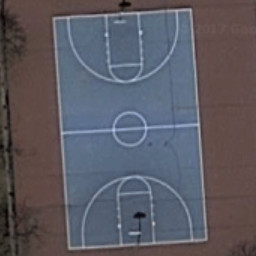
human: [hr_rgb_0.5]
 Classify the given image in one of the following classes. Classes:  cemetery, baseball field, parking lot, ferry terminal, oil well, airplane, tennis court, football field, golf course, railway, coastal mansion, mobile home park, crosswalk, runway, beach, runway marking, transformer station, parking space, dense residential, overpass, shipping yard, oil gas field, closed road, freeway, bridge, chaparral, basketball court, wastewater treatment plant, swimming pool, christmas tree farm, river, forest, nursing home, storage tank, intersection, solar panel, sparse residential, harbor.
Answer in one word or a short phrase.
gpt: basketball court